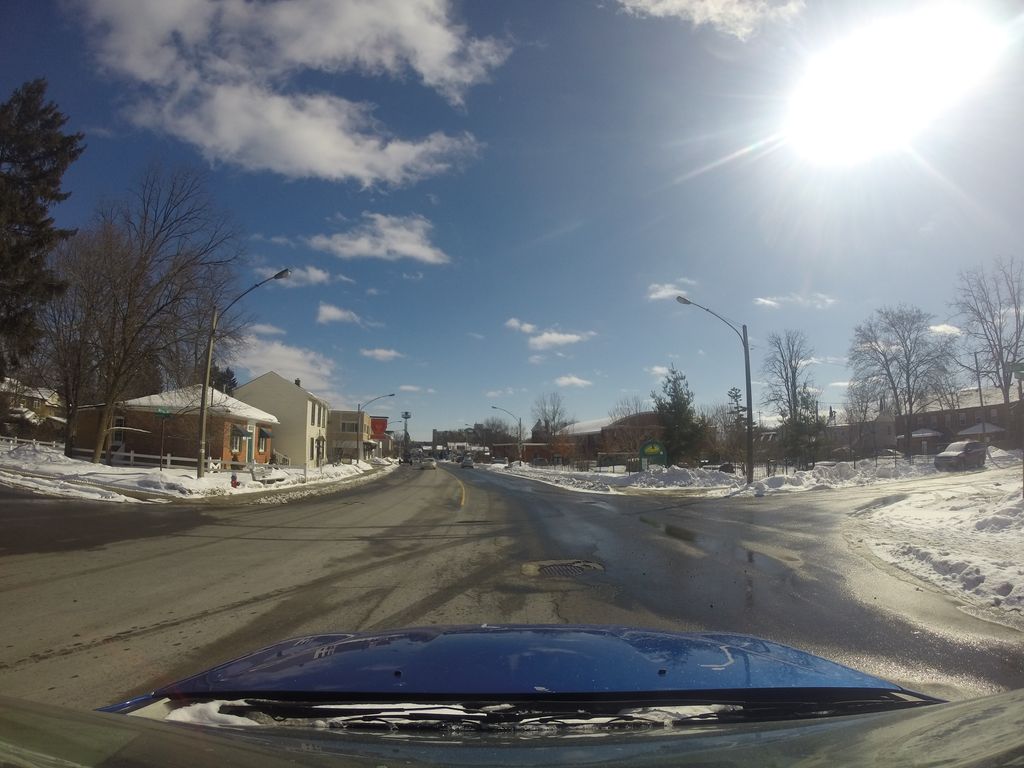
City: hamilton